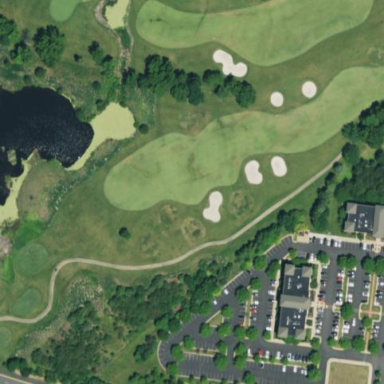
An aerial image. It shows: Designated paved service road used as golf cart path.